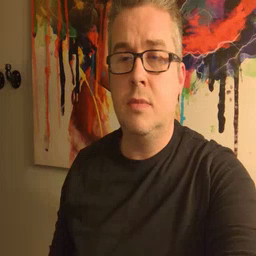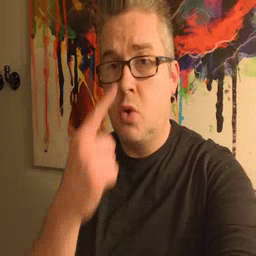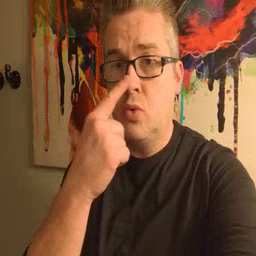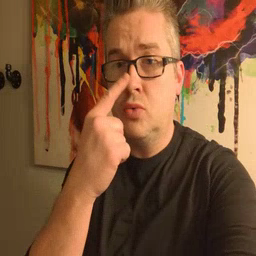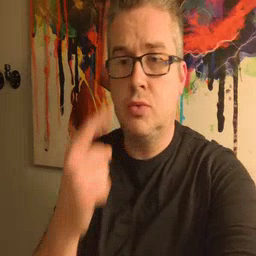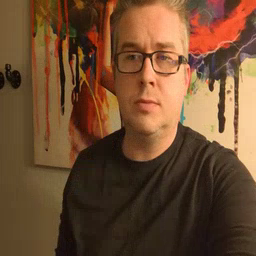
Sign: nose